Field crop: maize
Growth stage: 2
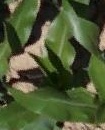
Species: maize